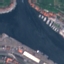
Label: River